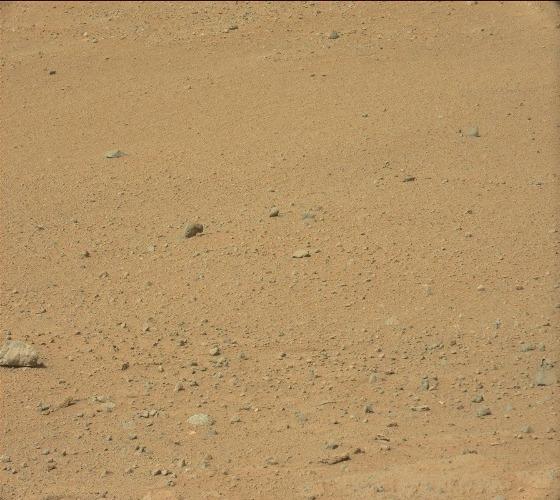
Terrain classes present: Bedrock, Gravel / Sand / Soil, Rock